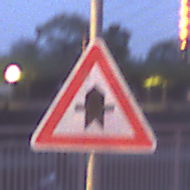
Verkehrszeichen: Vorfahrt
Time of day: Night
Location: Outdoor (Urban)
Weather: PartlyCloudy
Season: NotSpecified
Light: Artificial